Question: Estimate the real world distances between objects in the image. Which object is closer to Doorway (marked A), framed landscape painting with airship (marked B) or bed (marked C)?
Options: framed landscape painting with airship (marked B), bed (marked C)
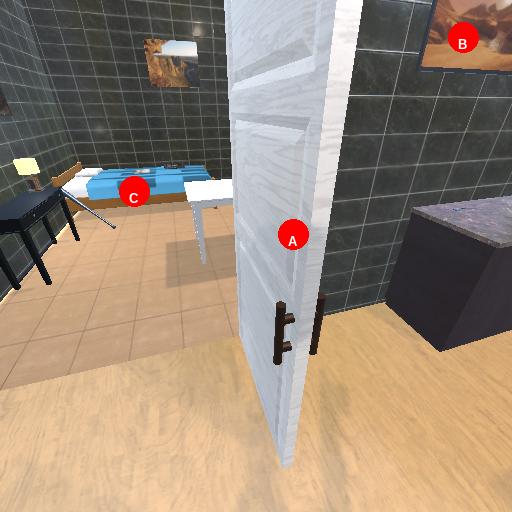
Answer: framed landscape painting with airship (marked B)